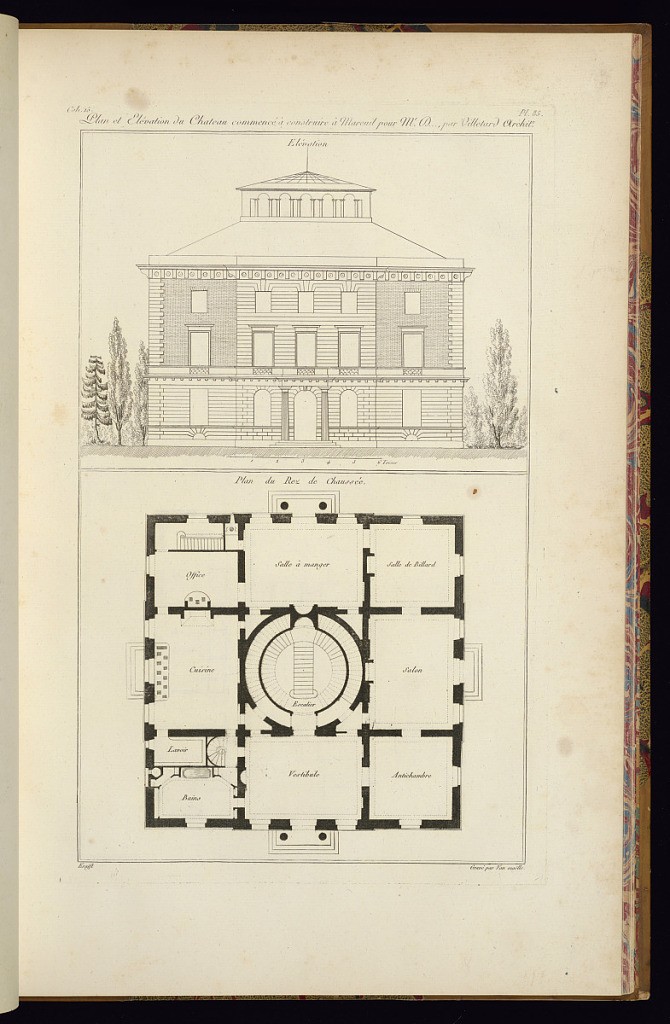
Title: Plan et Elévation du Chateau commence à construire à Mareuil pour Mr. D…, par Villetard Archite
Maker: Jean-Charles Krafft, French, 1764 - 1833
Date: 1812
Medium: Etching and engraving on paper
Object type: Print
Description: An exterior elevation and floor plan for a chateau. The plate is titled, numbered, and signed